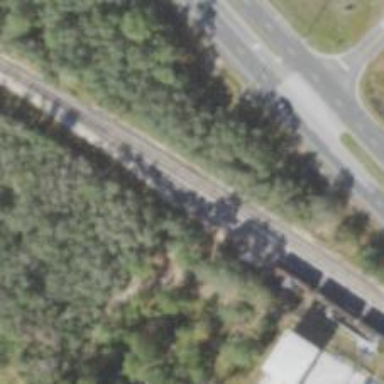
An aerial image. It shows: Railway siding with rails.